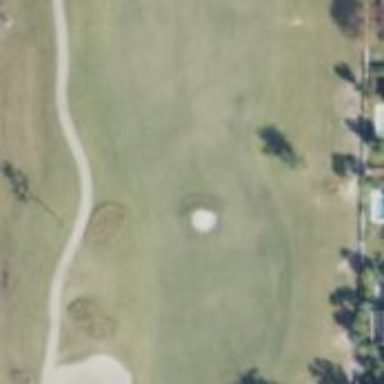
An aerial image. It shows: View of golf hole.